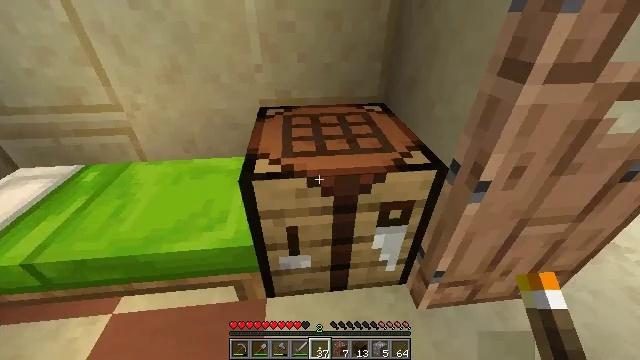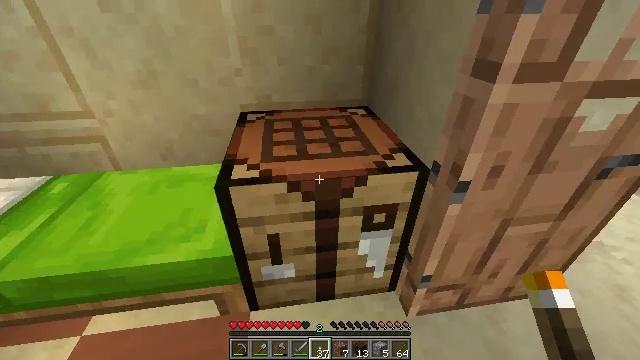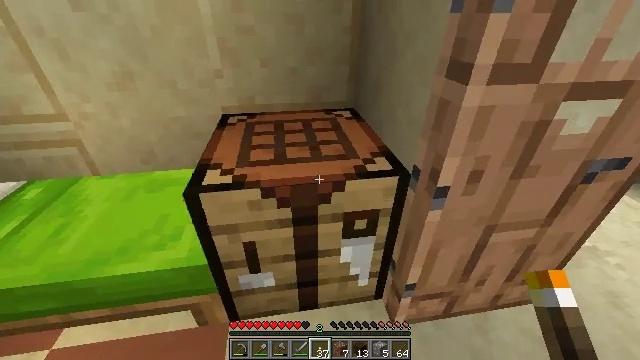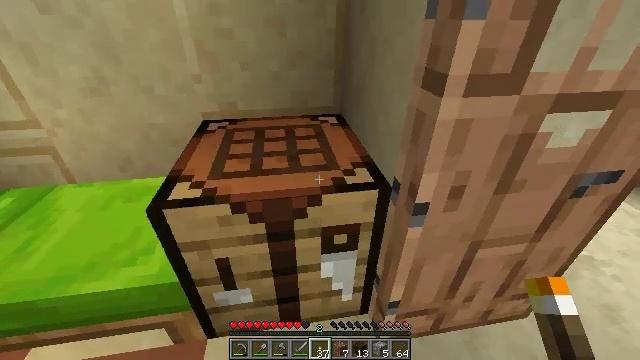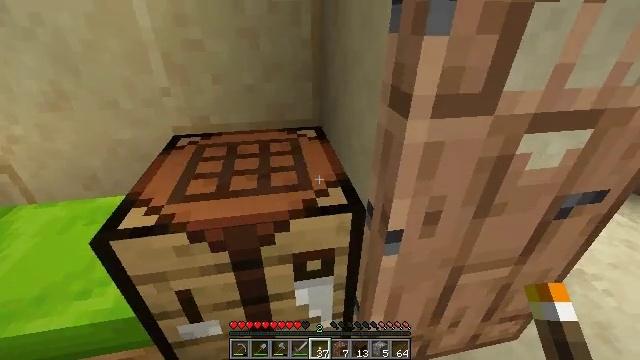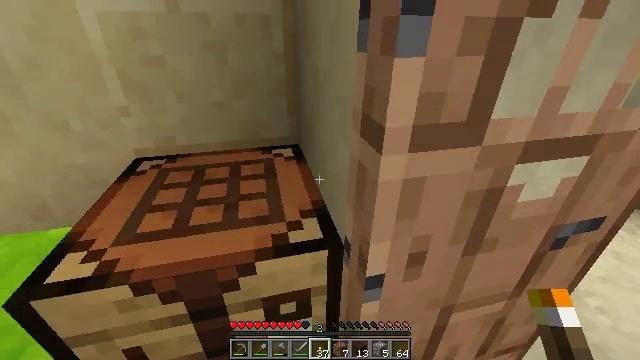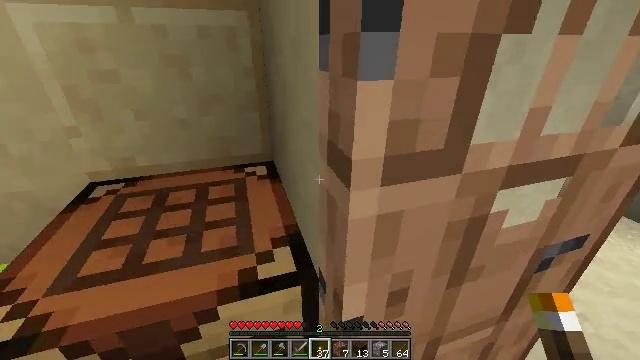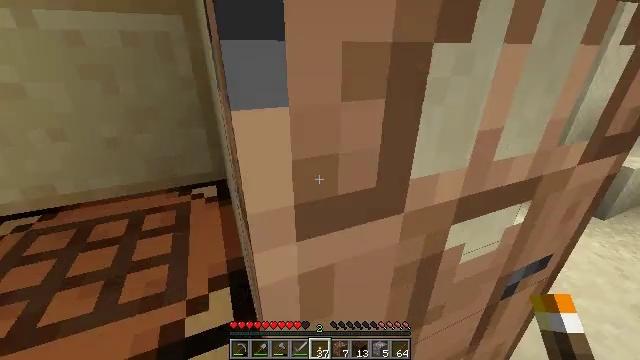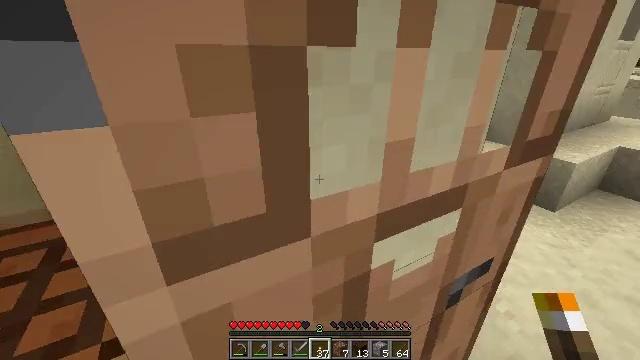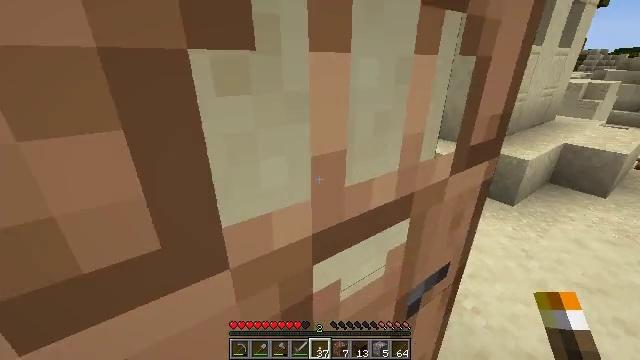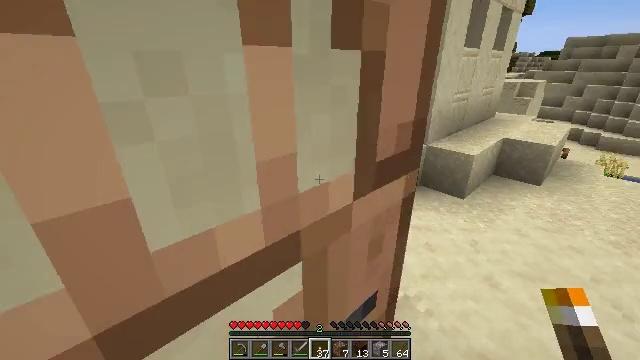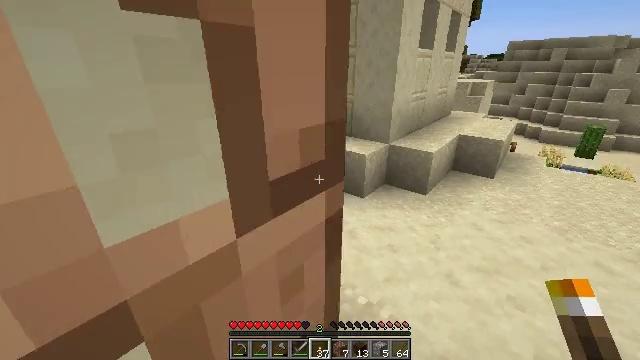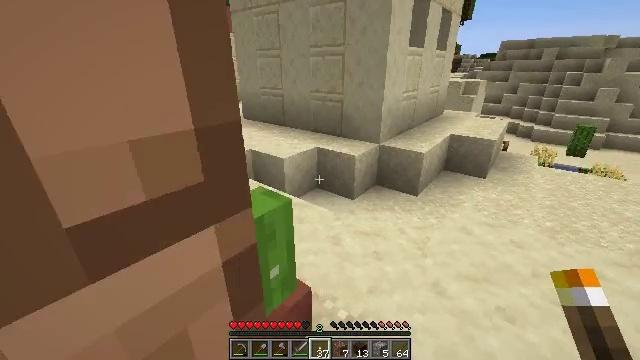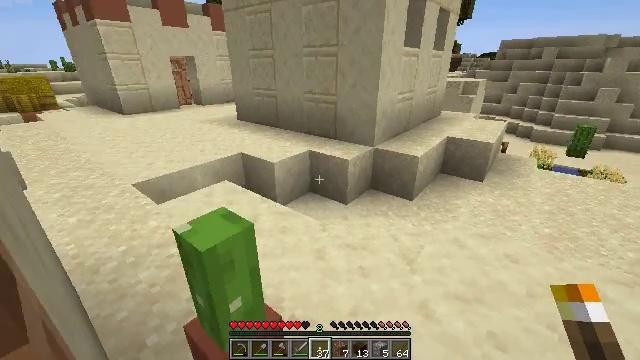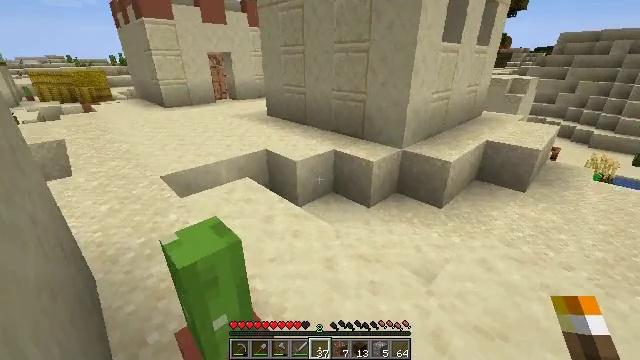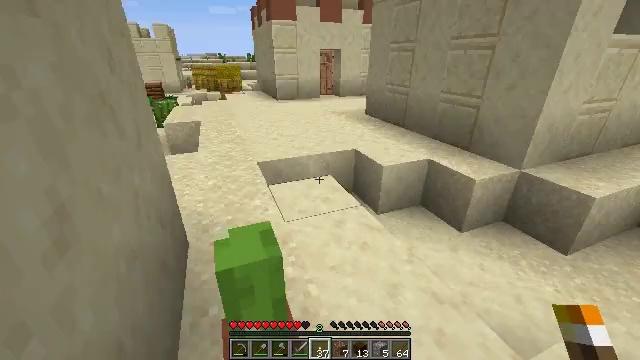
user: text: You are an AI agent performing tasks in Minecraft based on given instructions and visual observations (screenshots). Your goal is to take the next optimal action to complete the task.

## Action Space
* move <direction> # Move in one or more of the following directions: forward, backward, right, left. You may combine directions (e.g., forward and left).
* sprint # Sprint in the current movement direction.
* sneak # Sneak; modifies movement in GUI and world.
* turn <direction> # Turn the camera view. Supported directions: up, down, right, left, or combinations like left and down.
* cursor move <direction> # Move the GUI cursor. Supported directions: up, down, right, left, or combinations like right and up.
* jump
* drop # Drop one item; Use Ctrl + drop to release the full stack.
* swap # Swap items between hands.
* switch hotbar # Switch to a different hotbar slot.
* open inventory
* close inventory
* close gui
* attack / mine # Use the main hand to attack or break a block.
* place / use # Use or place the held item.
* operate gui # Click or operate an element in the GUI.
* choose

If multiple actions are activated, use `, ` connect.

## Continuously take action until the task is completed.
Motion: motion action
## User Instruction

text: Retrieve the lime bed from its current location.
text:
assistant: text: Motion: move right, turn right and up
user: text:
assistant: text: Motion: move forward and move right
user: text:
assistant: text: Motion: move forward and move right
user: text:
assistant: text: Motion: move forward and move right, turn right and up
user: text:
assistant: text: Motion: move forward and move right, turn right and up
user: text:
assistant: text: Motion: move forward and move right, turn right and up
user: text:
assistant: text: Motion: move forward, turn right and up
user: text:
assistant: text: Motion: move forward, turn right and up
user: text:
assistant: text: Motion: move forward and move right, turn right and up
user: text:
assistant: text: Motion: move forward and move right, turn right
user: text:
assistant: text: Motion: move forward and move right, turn right
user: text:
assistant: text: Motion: move forward and move right, turn right
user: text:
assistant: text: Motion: move forward and move right
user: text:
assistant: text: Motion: move forward and move right, turn left
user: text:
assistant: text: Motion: move forward and move right, turn left
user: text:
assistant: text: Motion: move forward and move left, turn left
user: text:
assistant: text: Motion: move left, turn left
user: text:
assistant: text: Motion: move left, turn left
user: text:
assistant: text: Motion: move forward and move left, turn left
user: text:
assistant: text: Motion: move forward and move left, turn left
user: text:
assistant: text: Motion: move forward and move left, turn left
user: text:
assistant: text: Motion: move forward and move left, turn left
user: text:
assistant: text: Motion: move forward and move left
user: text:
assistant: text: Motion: move forward and move left, turn left
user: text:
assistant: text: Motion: move forward and move left
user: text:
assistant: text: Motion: move forward and move left
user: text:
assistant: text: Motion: move forward and move left
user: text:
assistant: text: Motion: move forward and move left
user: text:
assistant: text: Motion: move forward and move left
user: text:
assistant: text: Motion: move forward and move left